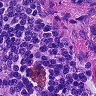
Metastatic tissue present: no